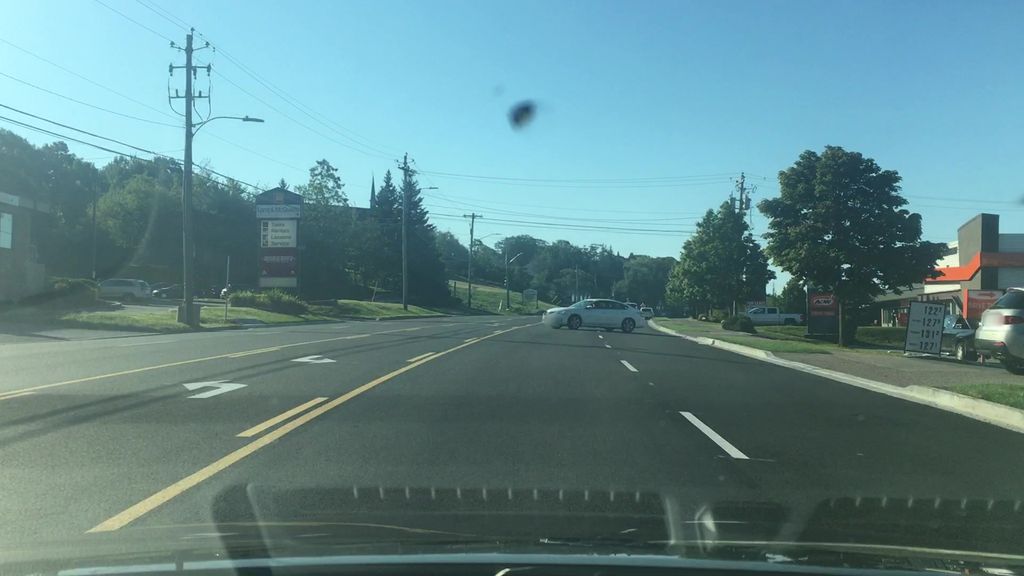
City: halifax